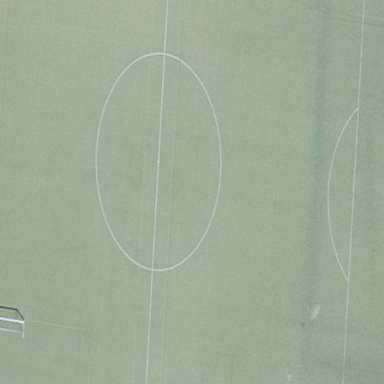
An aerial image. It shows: Soccer pitch for outdoor sports and leisure activities.